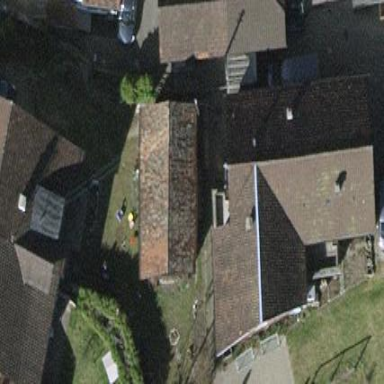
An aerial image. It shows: Building with tile roof.